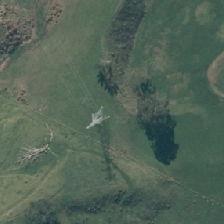
Land cover: harvested_forest